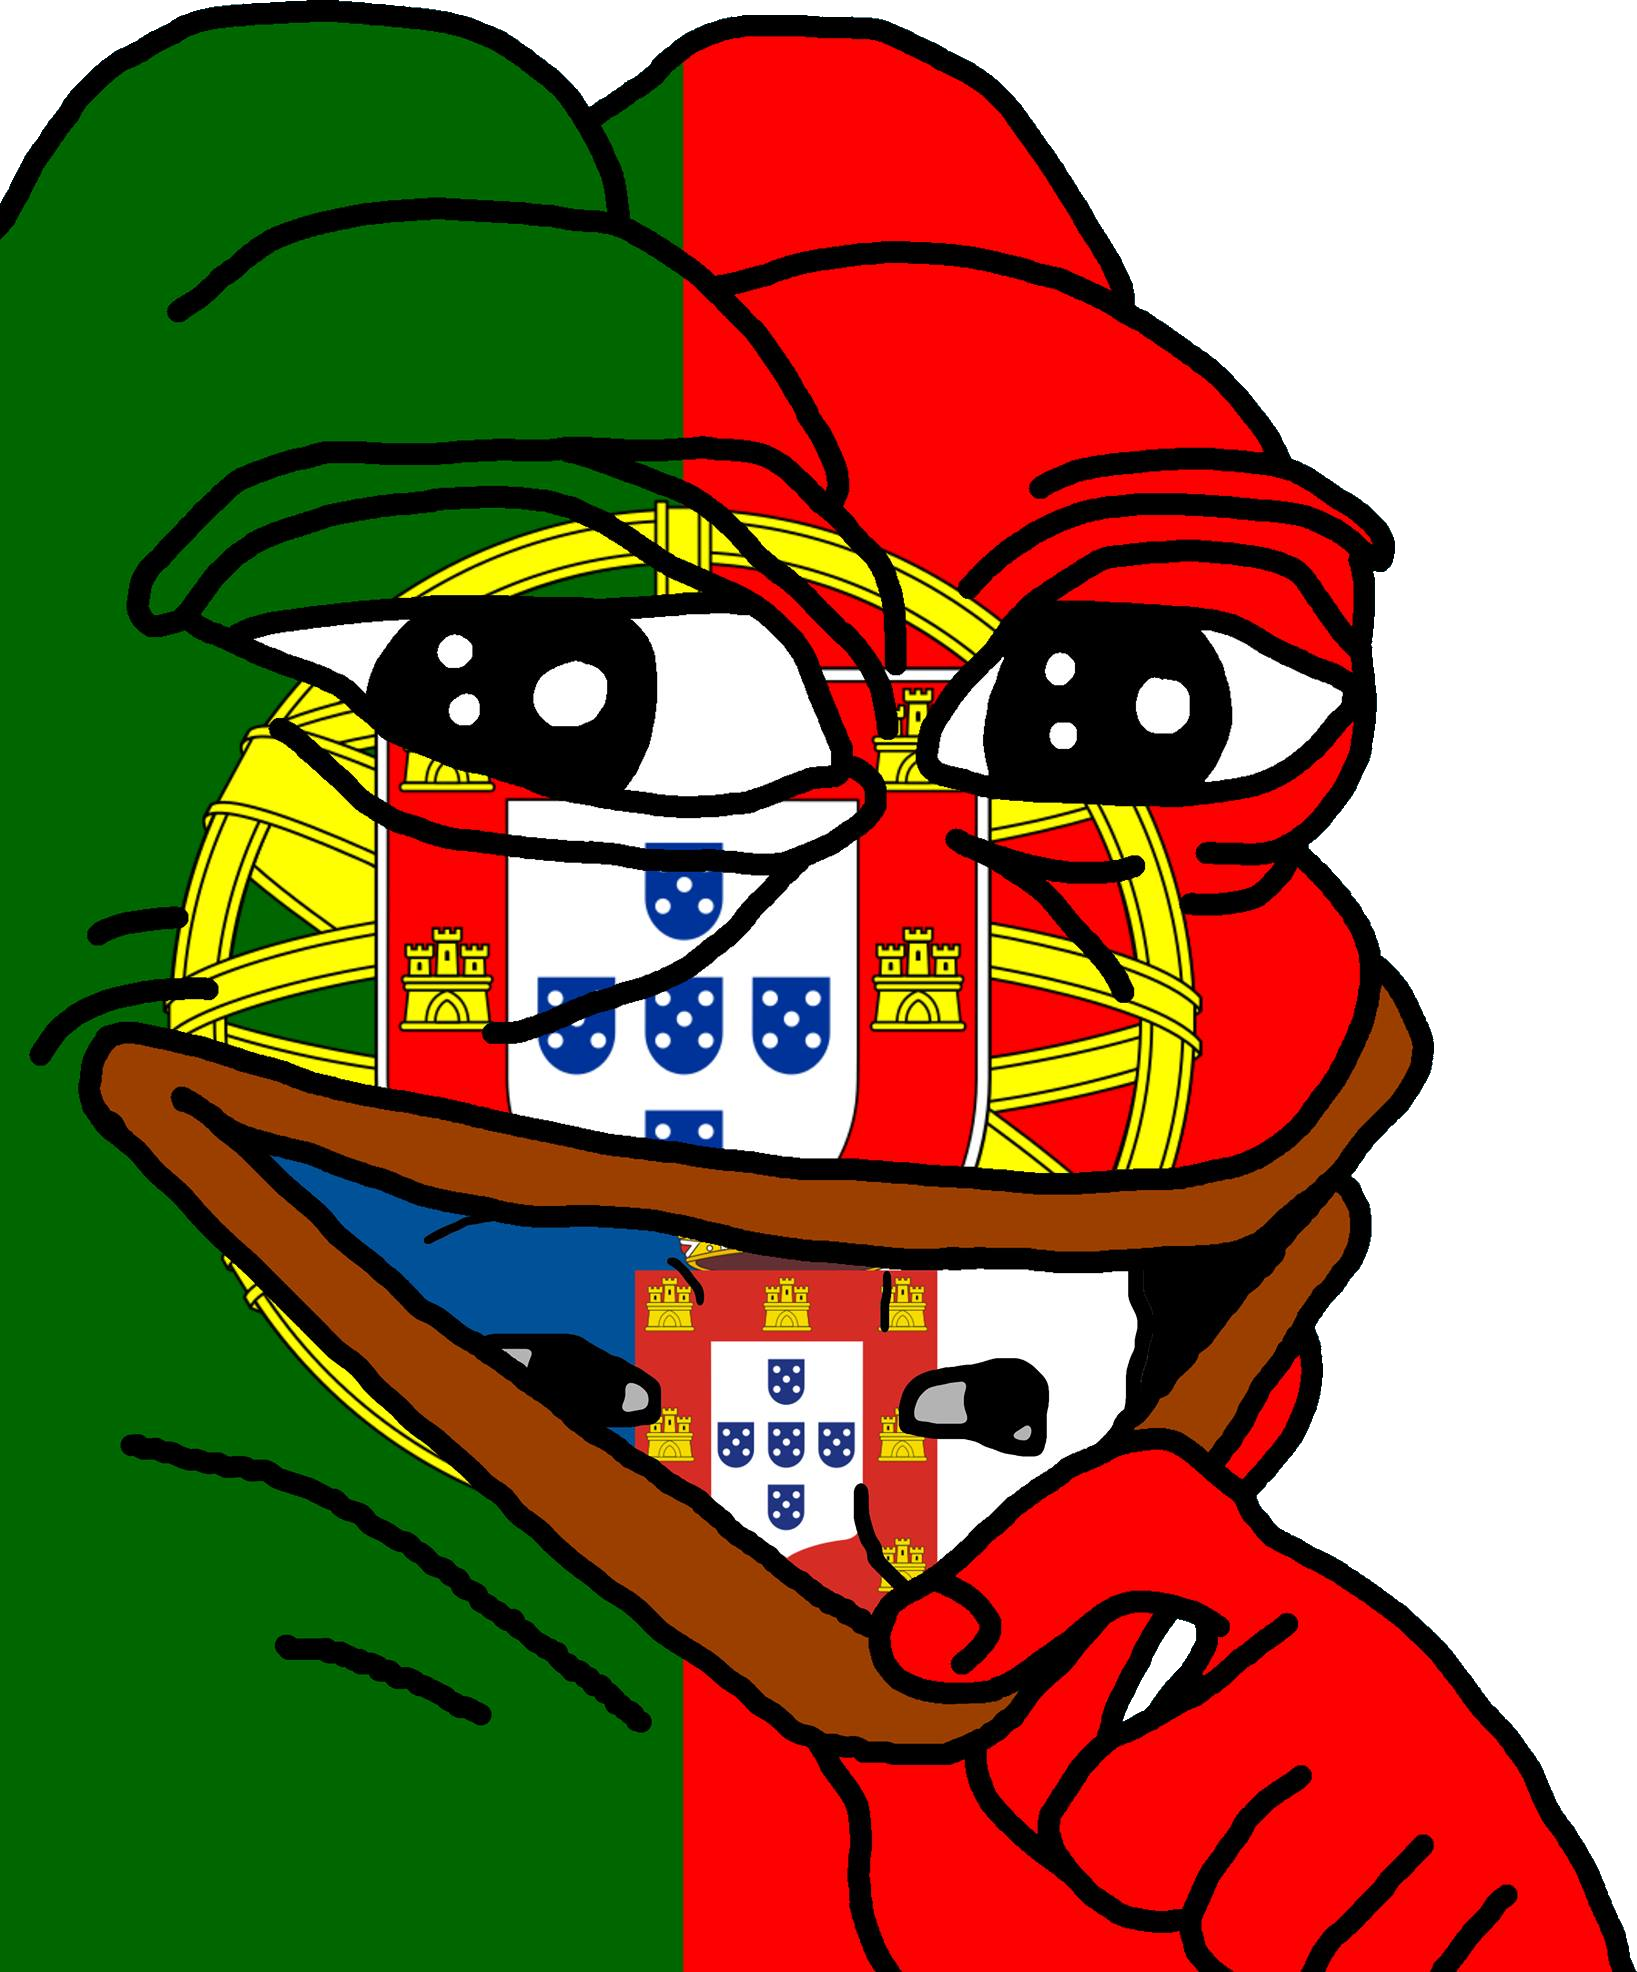
Label: 5_Pepe